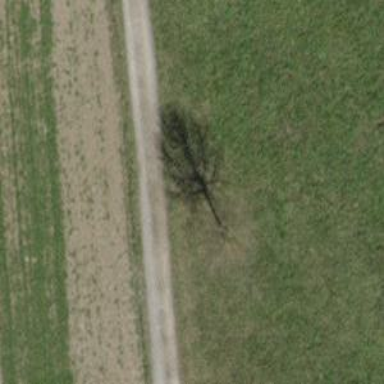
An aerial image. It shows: Natural landmark tree.